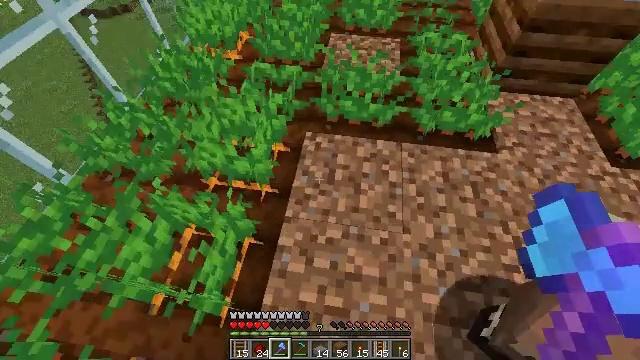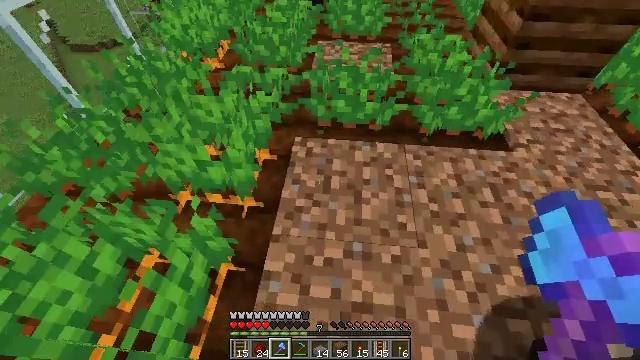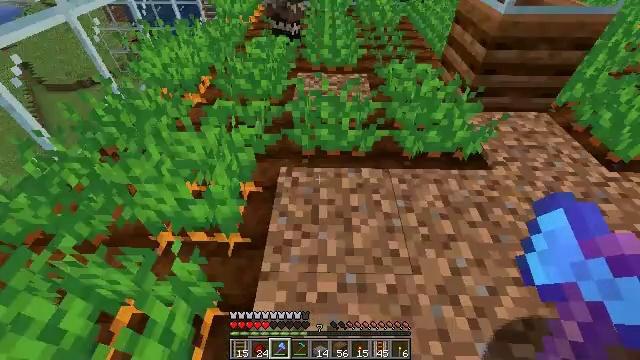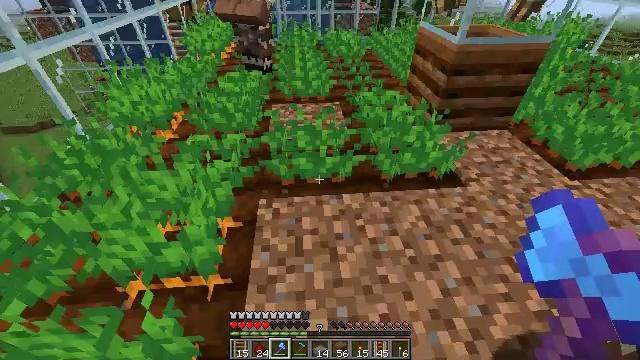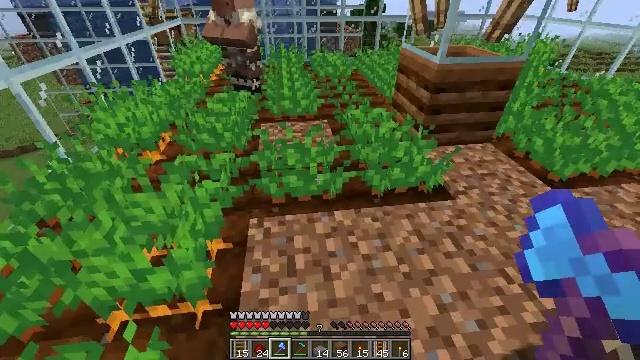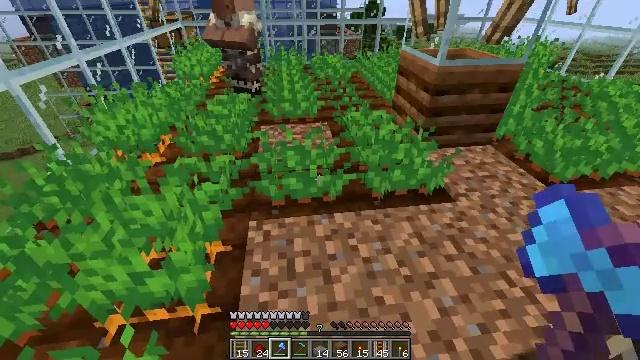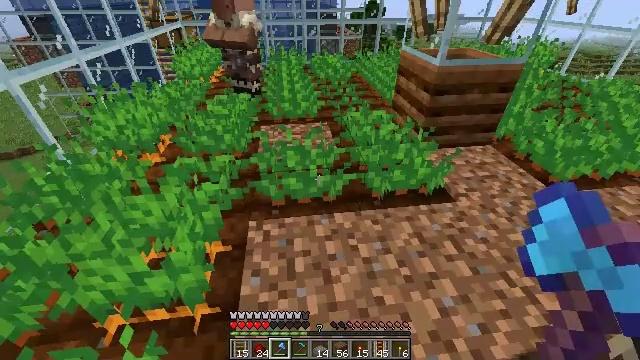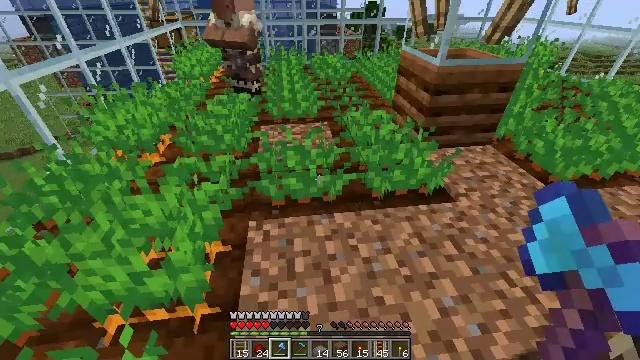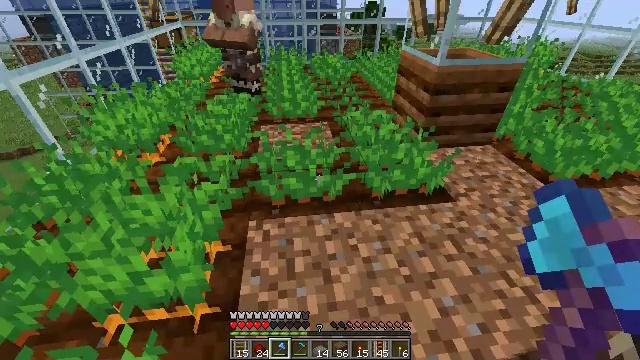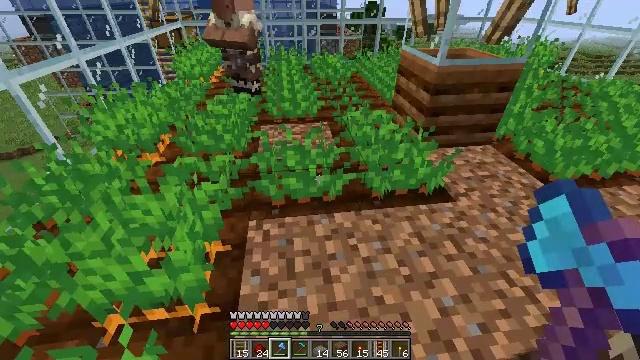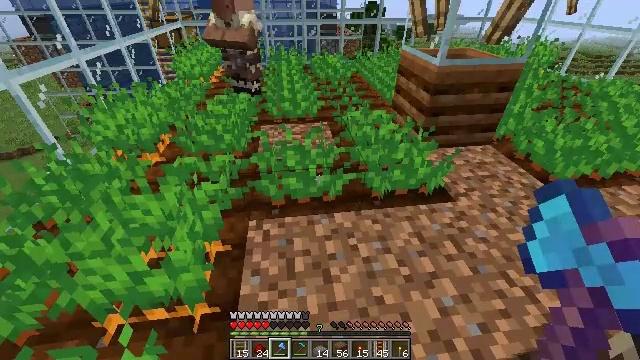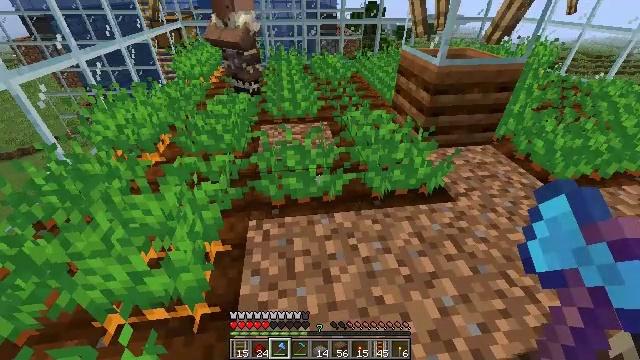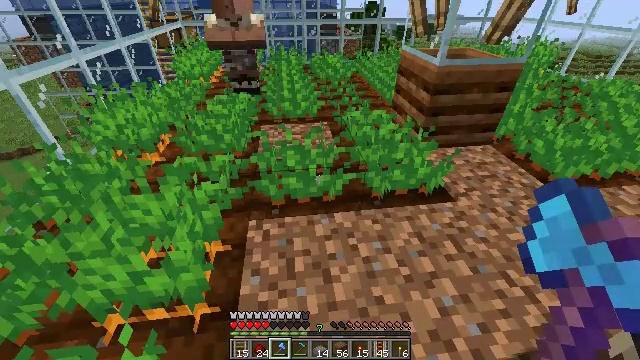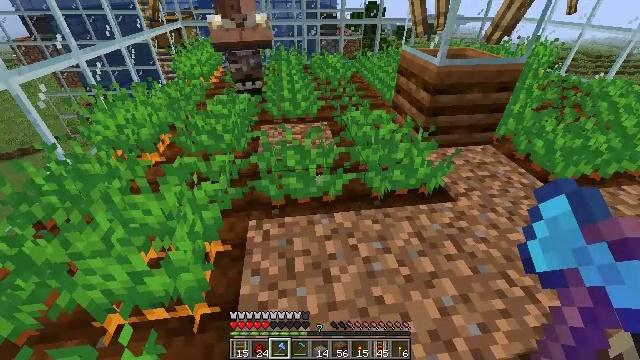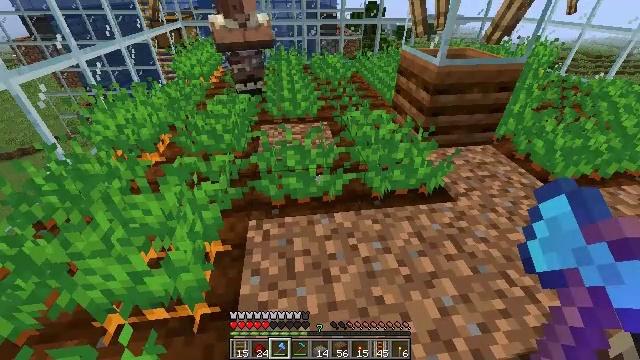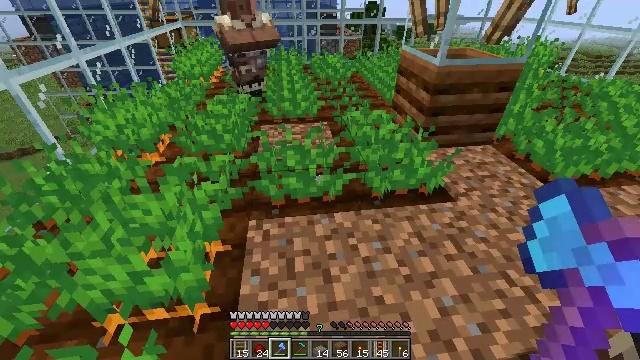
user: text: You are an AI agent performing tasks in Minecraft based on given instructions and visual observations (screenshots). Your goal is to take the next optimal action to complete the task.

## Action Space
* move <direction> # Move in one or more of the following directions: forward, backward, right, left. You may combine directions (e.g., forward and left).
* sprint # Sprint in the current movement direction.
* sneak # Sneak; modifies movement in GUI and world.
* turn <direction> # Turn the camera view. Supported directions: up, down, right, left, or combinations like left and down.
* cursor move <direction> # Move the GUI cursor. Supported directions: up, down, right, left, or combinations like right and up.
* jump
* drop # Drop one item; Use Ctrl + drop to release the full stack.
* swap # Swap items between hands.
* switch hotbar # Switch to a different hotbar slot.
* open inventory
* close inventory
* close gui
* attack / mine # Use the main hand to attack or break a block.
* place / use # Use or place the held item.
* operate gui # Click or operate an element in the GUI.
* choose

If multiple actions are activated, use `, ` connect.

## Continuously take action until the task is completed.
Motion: motion action
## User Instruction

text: Harvest carrots from the farmland.
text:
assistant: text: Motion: turn right and up
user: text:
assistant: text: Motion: turn right and up
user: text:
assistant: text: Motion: turn right and up
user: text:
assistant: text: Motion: turn right and up
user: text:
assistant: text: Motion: no_op
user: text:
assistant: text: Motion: no_op
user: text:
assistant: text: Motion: no_op
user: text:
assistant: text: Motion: no_op
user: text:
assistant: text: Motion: no_op
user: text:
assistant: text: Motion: no_op
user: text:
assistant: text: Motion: no_op
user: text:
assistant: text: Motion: no_op
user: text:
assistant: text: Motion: no_op
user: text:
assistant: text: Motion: no_op
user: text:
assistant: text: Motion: no_op
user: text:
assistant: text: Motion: no_op
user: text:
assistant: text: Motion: no_op
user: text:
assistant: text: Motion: turn left
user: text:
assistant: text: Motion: turn left
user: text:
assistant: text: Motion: turn left
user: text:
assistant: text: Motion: turn left and down
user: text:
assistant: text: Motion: turn left and down
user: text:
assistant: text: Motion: turn left and down
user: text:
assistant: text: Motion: turn left and down
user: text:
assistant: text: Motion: no_op
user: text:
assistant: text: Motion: no_op
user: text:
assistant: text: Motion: no_op
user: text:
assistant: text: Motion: no_op
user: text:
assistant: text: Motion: attack / mine
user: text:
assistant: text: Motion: attack / mine